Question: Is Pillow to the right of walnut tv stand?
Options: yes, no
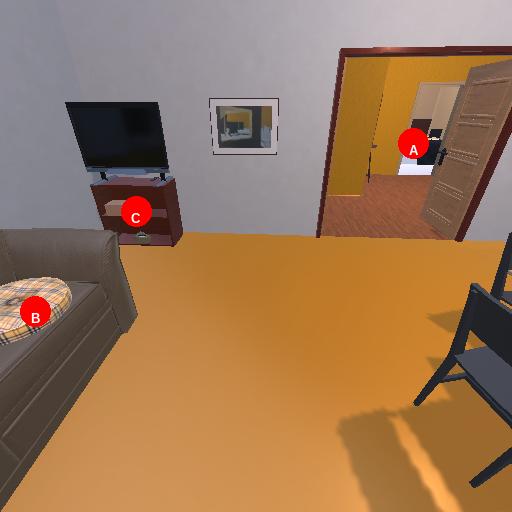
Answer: yes